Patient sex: F
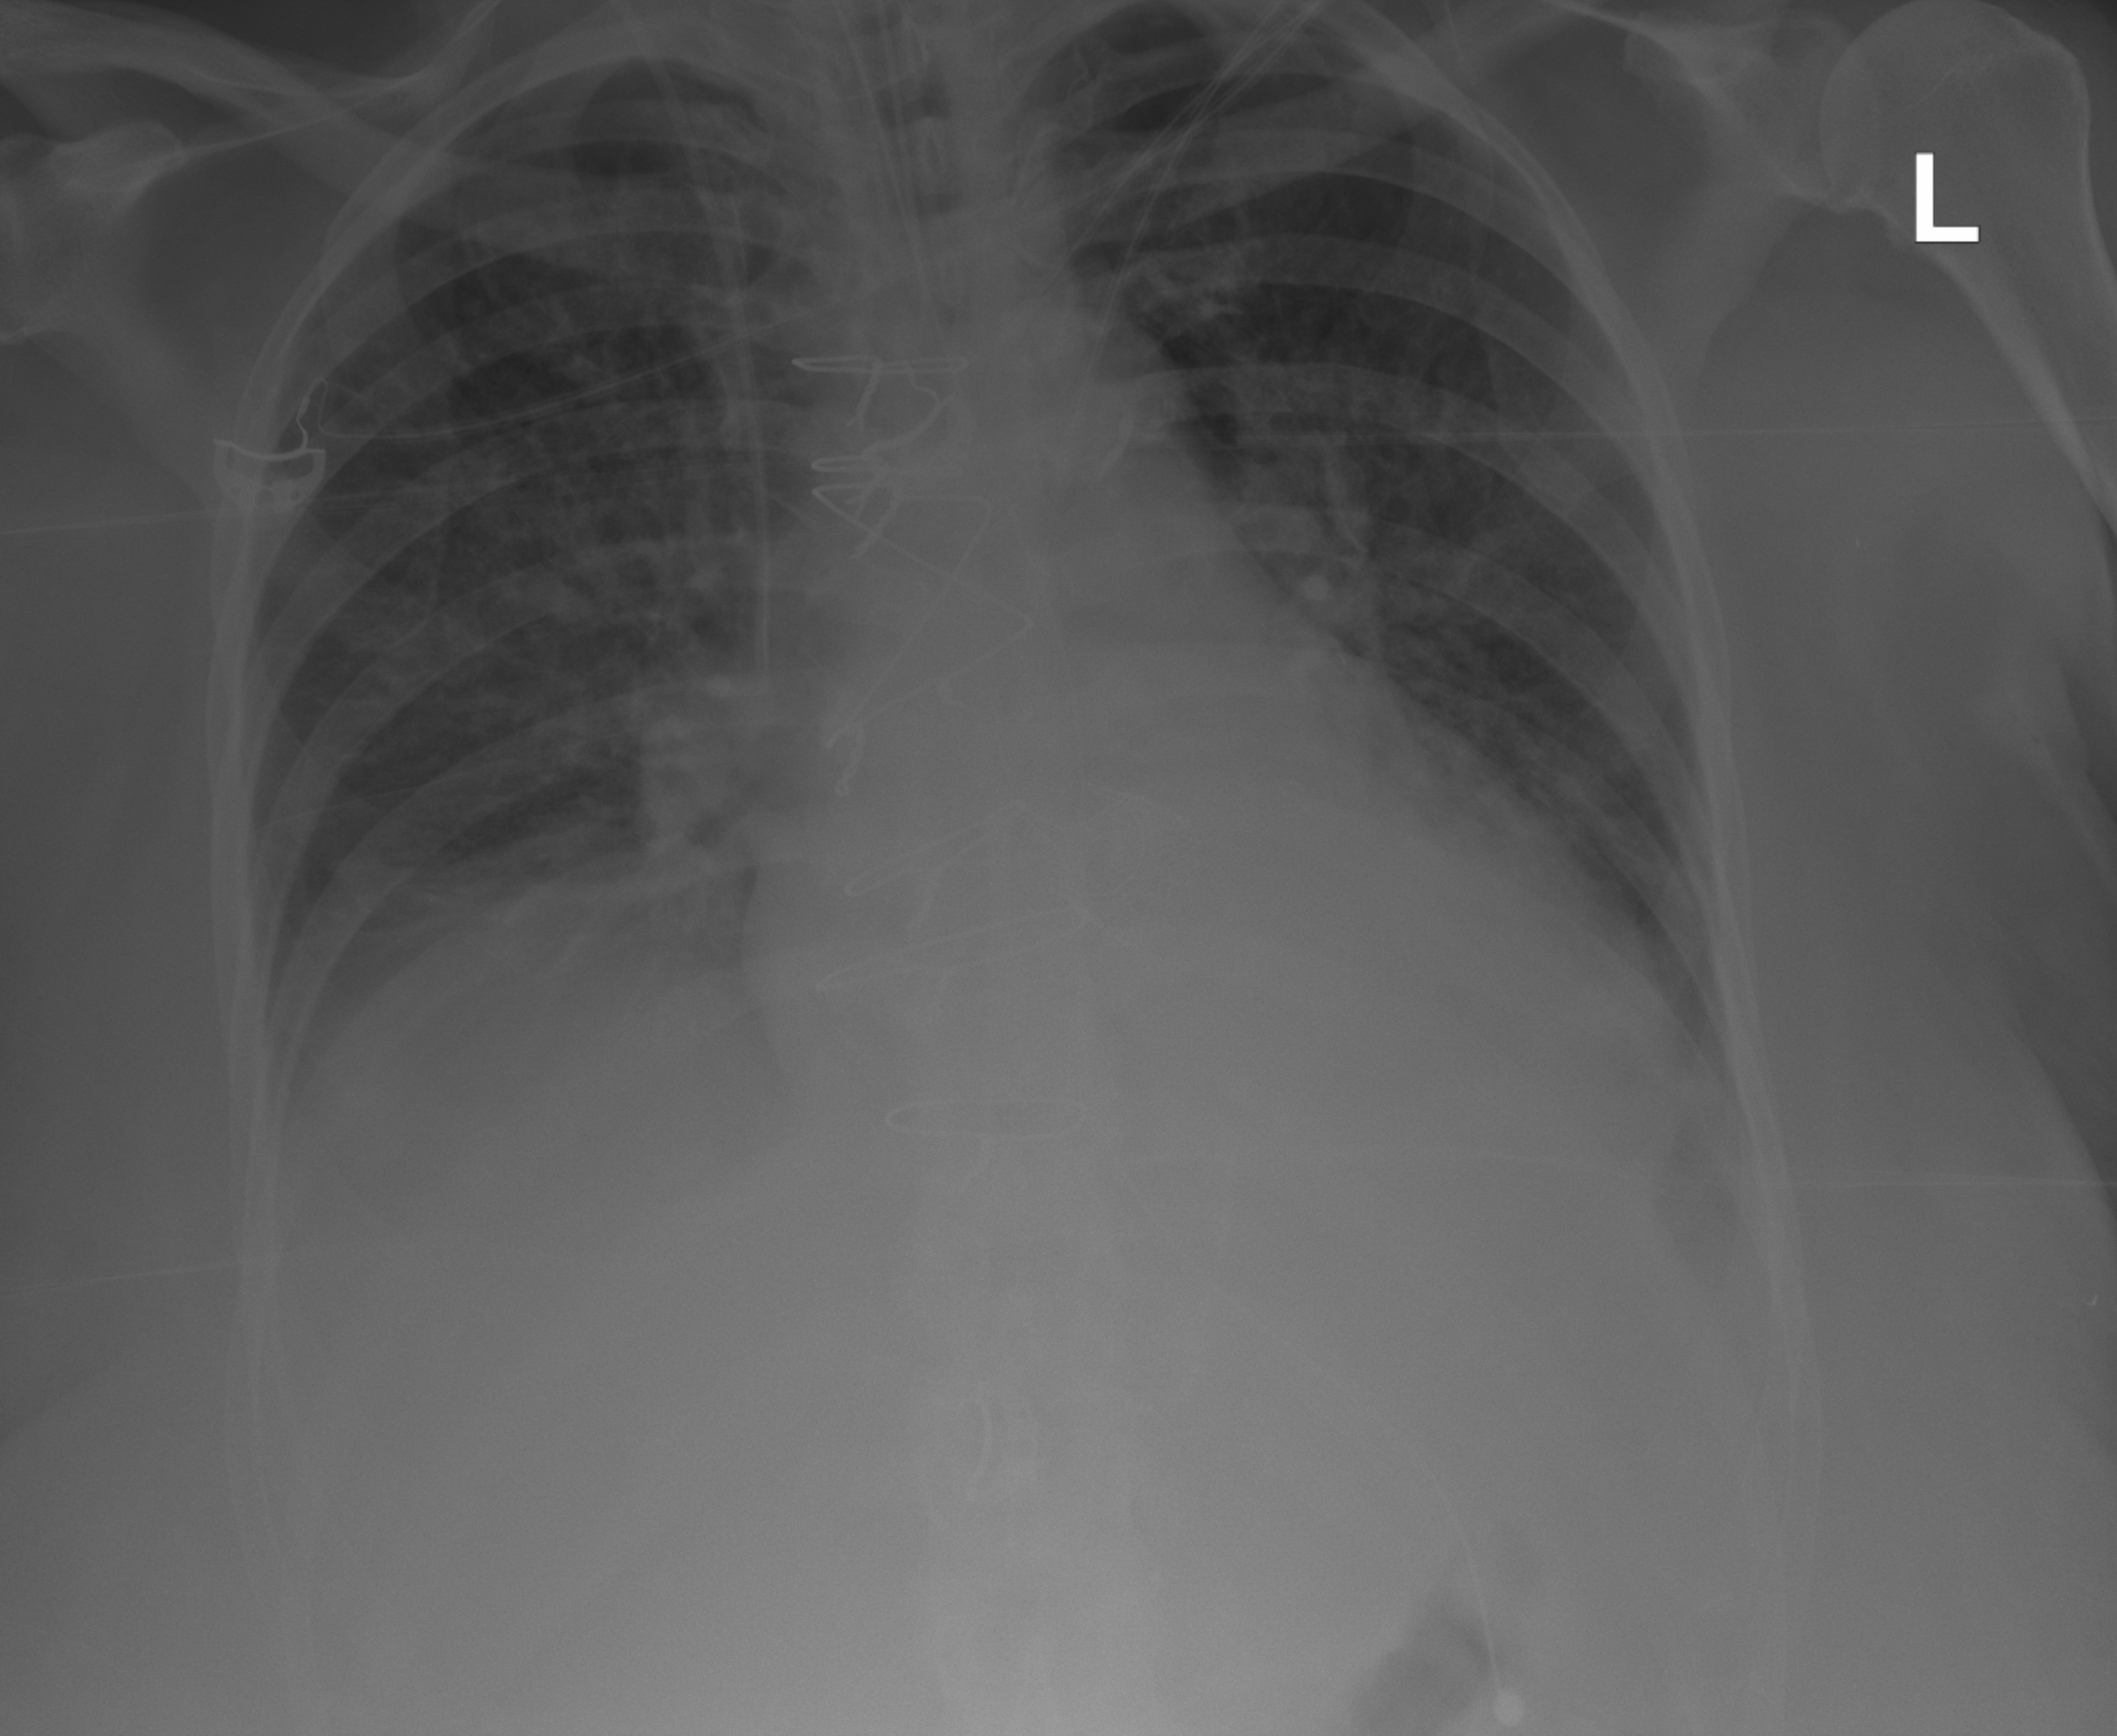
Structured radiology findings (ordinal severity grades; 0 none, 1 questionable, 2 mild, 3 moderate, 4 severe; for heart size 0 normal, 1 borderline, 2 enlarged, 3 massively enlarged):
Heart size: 2
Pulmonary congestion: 2
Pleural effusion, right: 2
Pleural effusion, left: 2
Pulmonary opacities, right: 2
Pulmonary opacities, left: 2
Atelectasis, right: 2
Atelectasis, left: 2